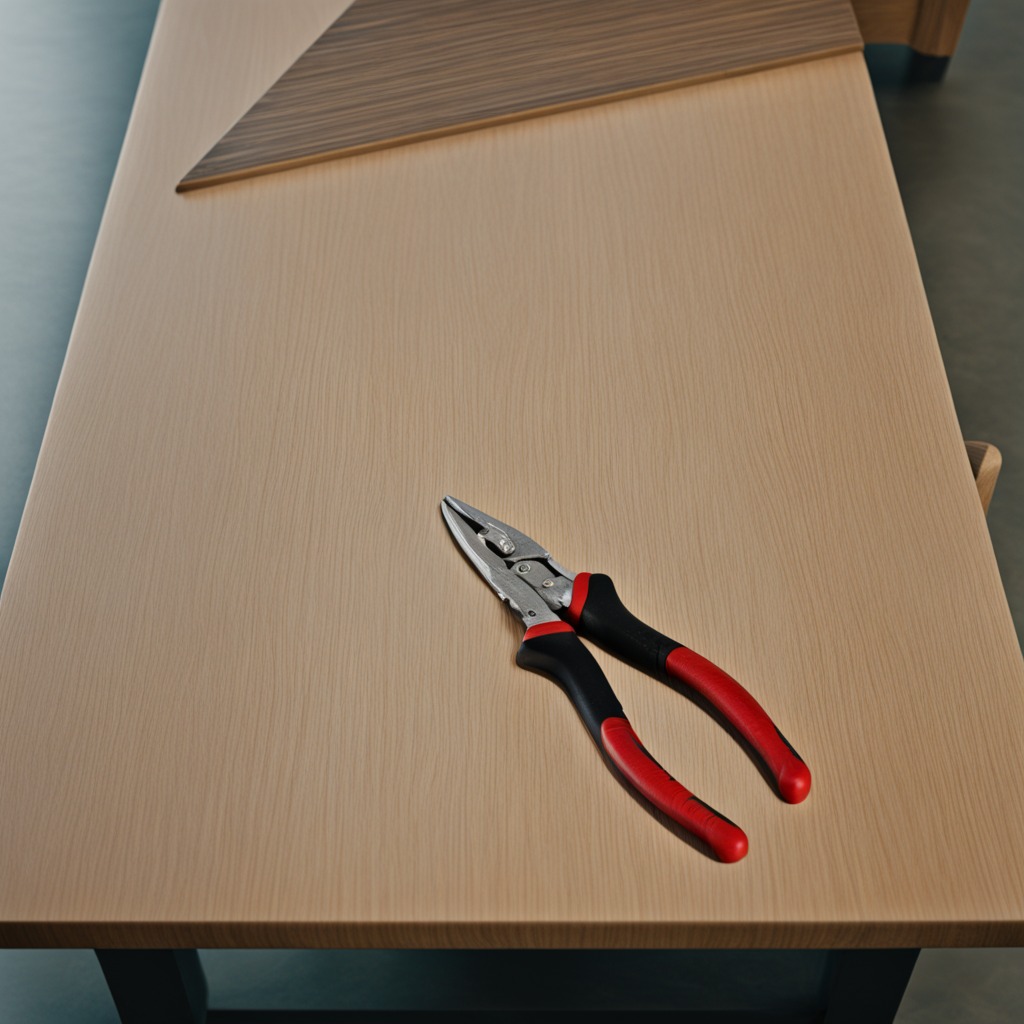
A plier lying on the workbench inside a coastal fishing gear workshop.